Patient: sex M, age 61
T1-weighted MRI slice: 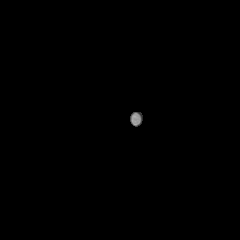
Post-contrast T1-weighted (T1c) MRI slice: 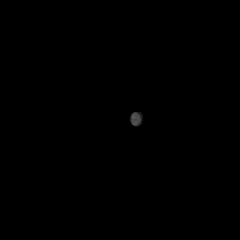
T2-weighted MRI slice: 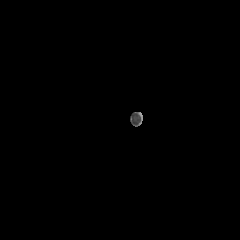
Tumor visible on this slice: no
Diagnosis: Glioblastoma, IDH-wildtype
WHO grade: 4